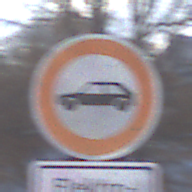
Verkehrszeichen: VerbotPersonenkraftwagen
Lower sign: BesondereFahrzeugeUndTransportgueter11
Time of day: MorningAfternoon
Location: Outdoor (Nature)
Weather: PartlyCloudy
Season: Winter
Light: Natural